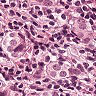
Metastatic tissue present: yes